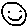
Label: smiley face